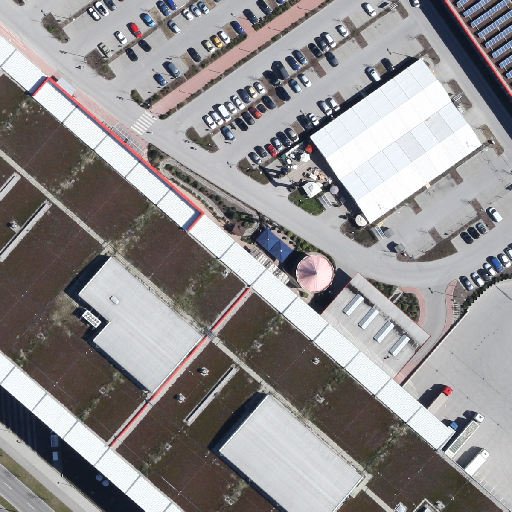
Referring expression: vehicle in the parking area